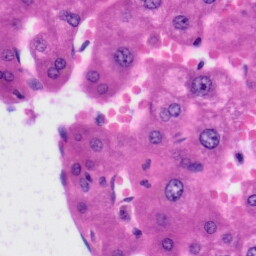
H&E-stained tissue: Liver